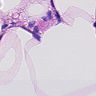
Metastatic tissue present: no